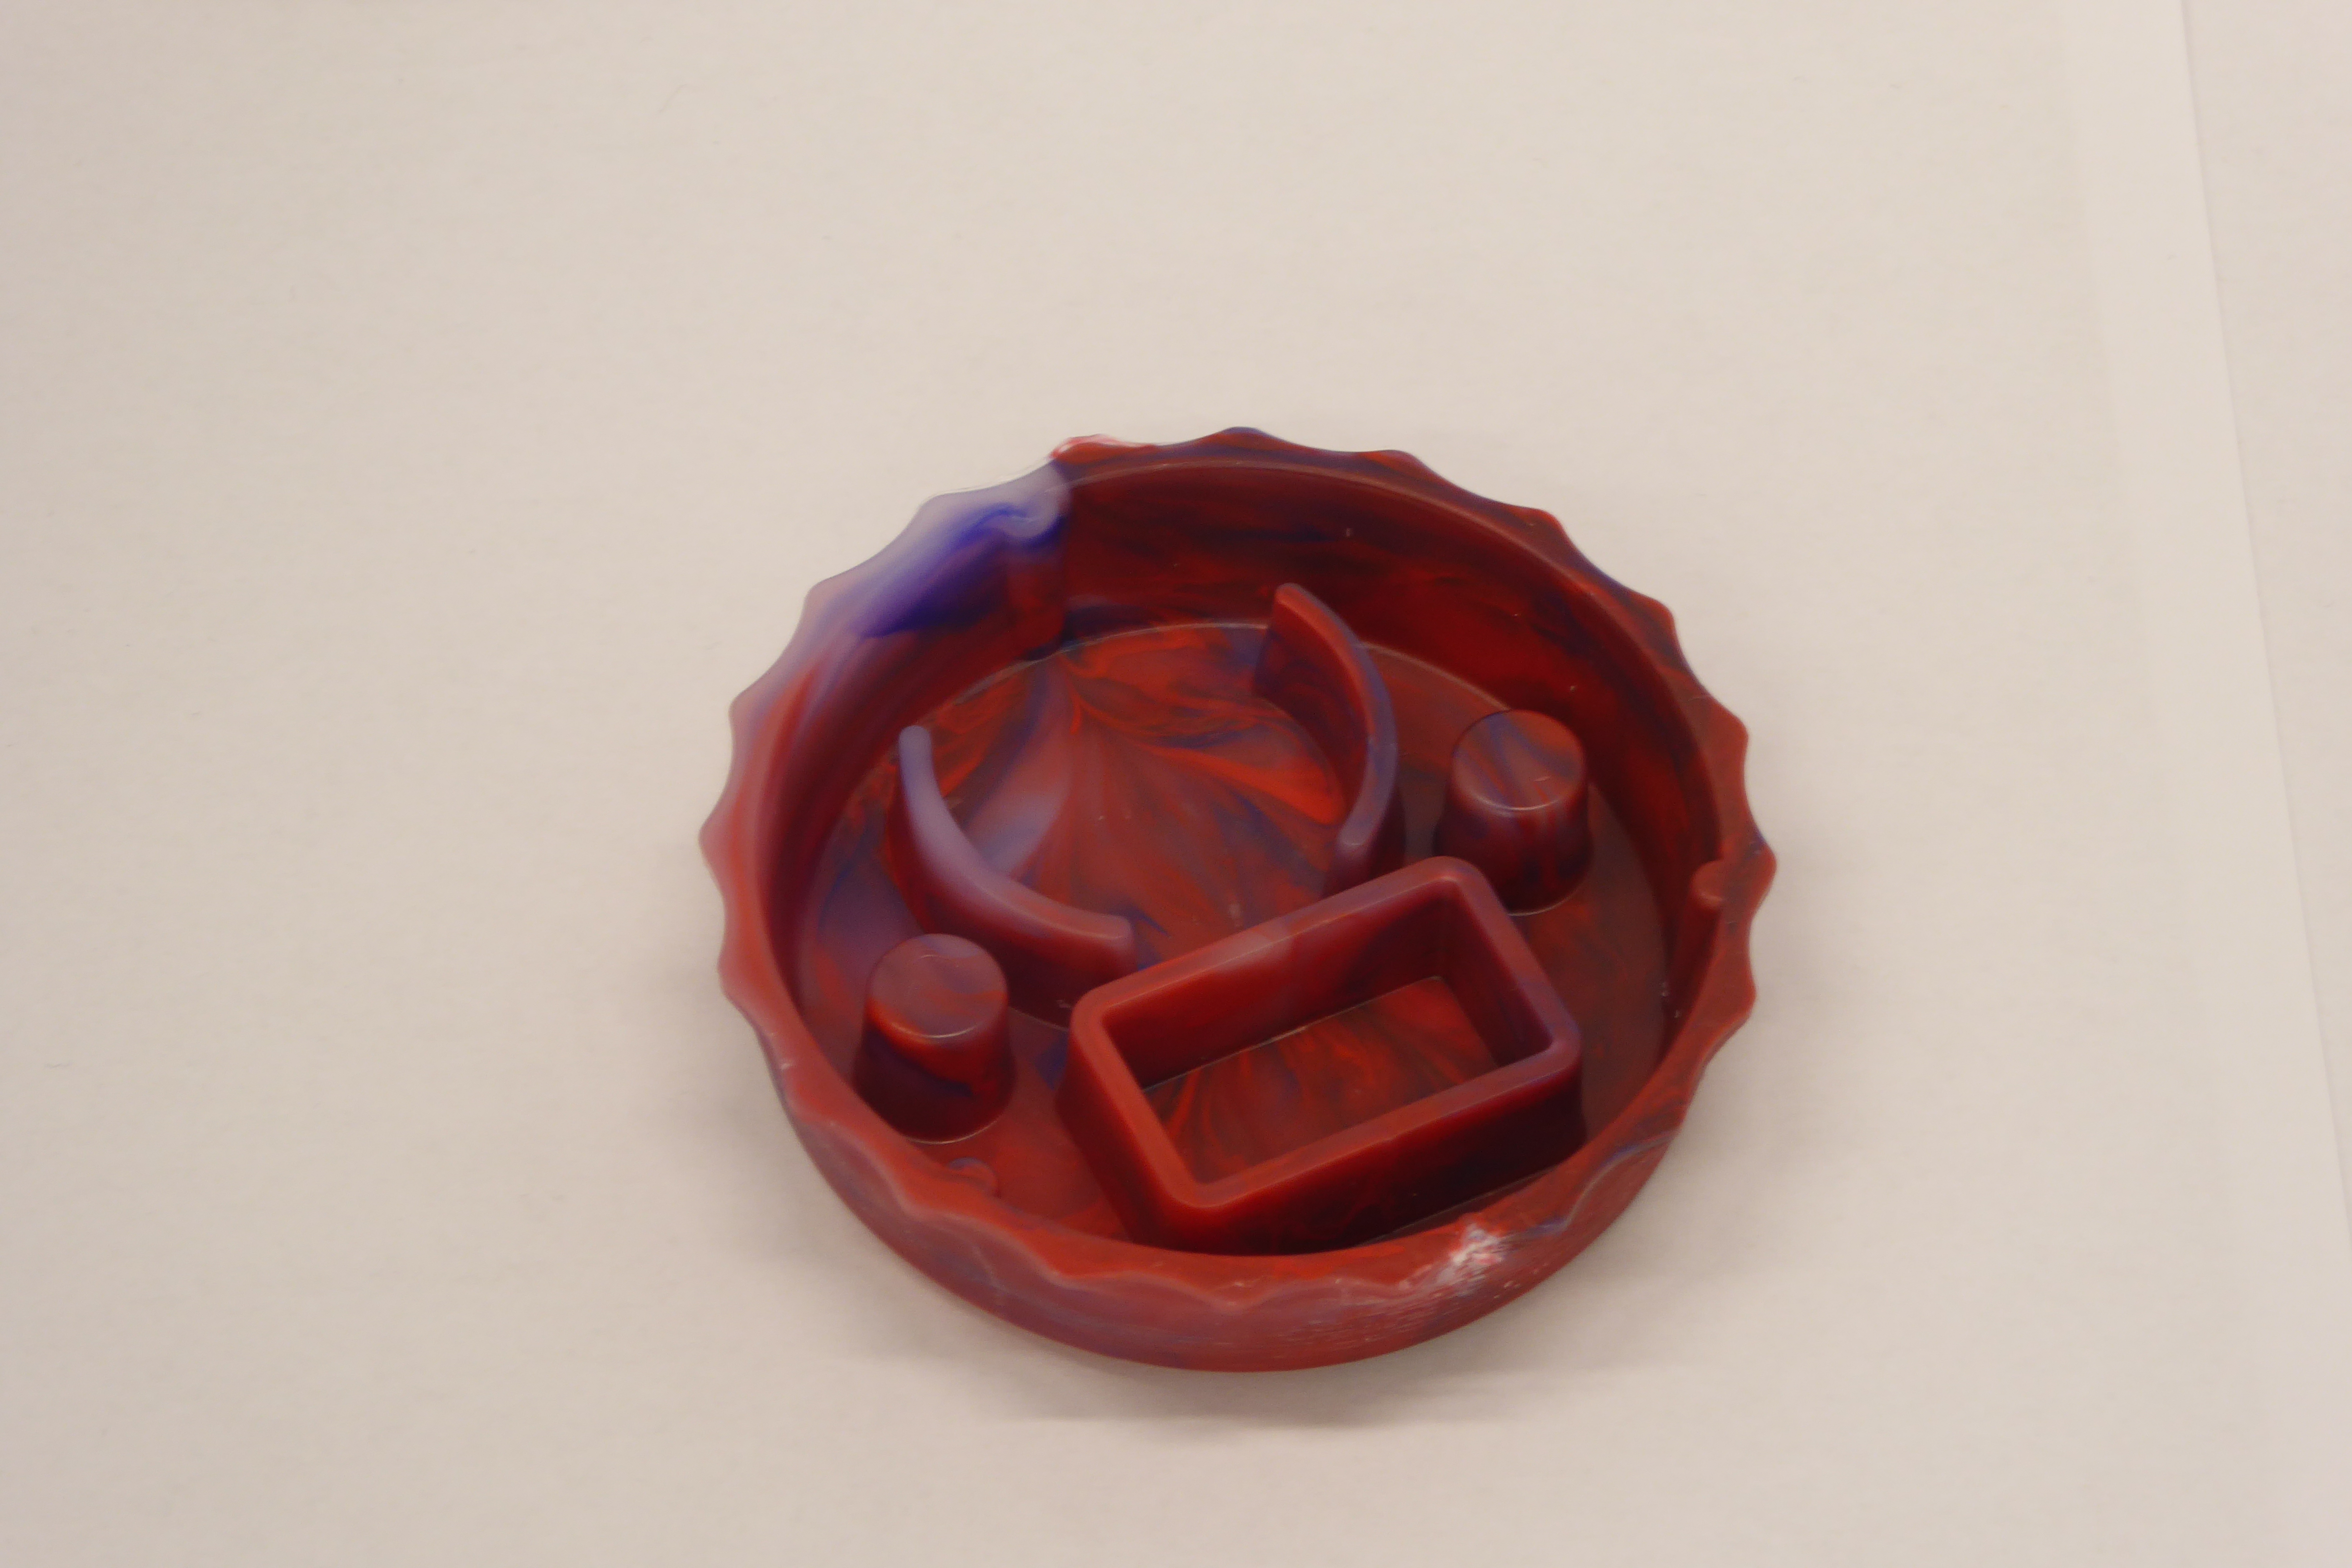
Label: Bottle Opener - Cover